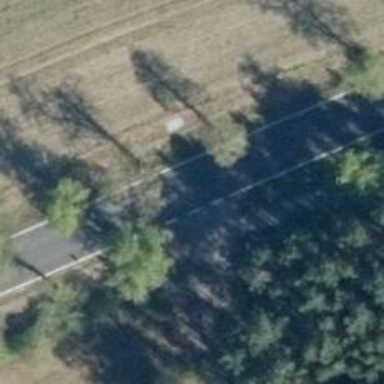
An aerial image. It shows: Secondary road.